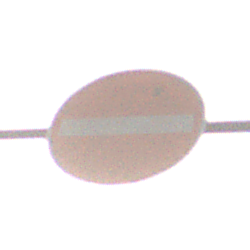
Verkehrszeichen: VerbotDerEinfahrt
Umgebung: Outdoor, Nature
Tageszeit: MorningAfternoon
Wetter: PartlyCloudy
Licht: Natural
Jahreszeit: Winter
Kontrast: MediumContrast